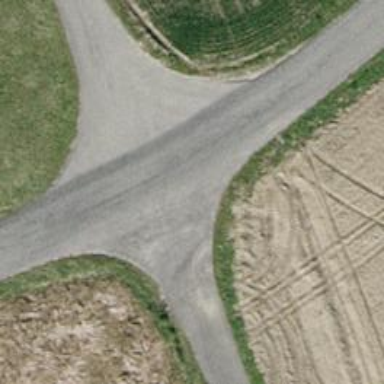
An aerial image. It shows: Asphalt track with grade1 tracktype.